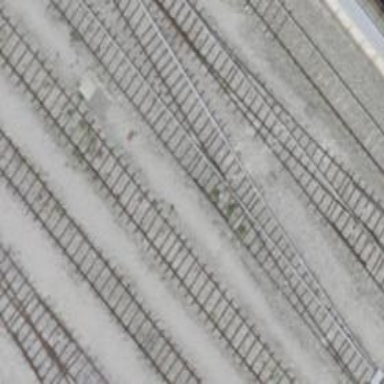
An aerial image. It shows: Railway yard with one track in service.